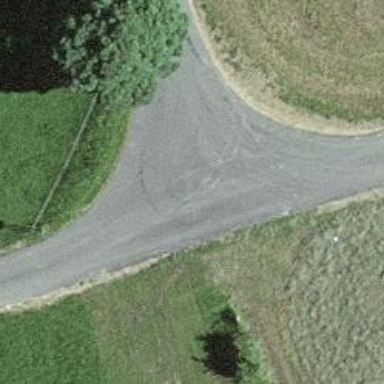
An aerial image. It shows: Unclassified road.